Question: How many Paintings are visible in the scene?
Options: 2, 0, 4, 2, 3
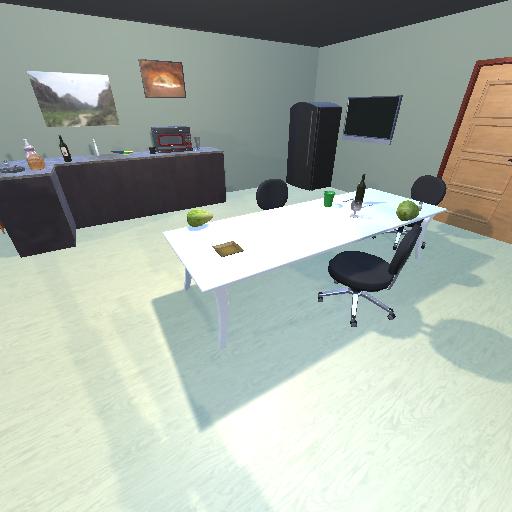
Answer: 2